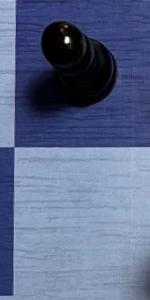
Label: Empty